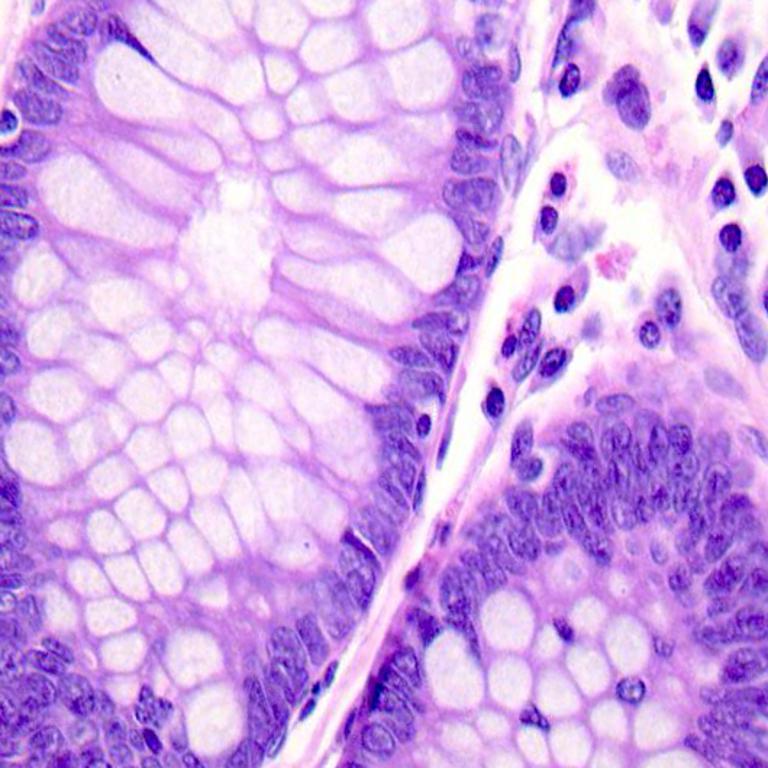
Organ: colon
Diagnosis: benign